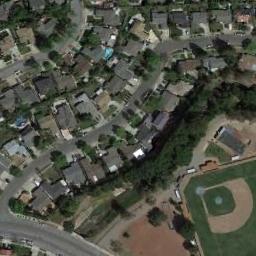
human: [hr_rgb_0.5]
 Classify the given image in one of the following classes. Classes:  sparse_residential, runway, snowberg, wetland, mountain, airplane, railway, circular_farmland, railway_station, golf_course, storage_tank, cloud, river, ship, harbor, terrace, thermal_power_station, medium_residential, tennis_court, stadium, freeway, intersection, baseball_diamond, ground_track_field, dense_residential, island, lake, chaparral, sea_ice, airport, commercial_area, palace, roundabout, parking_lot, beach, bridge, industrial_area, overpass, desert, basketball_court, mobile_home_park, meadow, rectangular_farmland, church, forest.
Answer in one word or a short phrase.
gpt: baseball_diamond